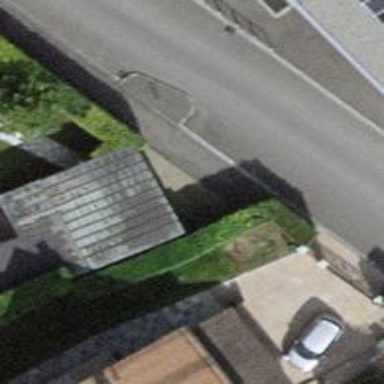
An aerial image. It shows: View of roof of building.